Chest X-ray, AP view. Patient: 61 years old, sex F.
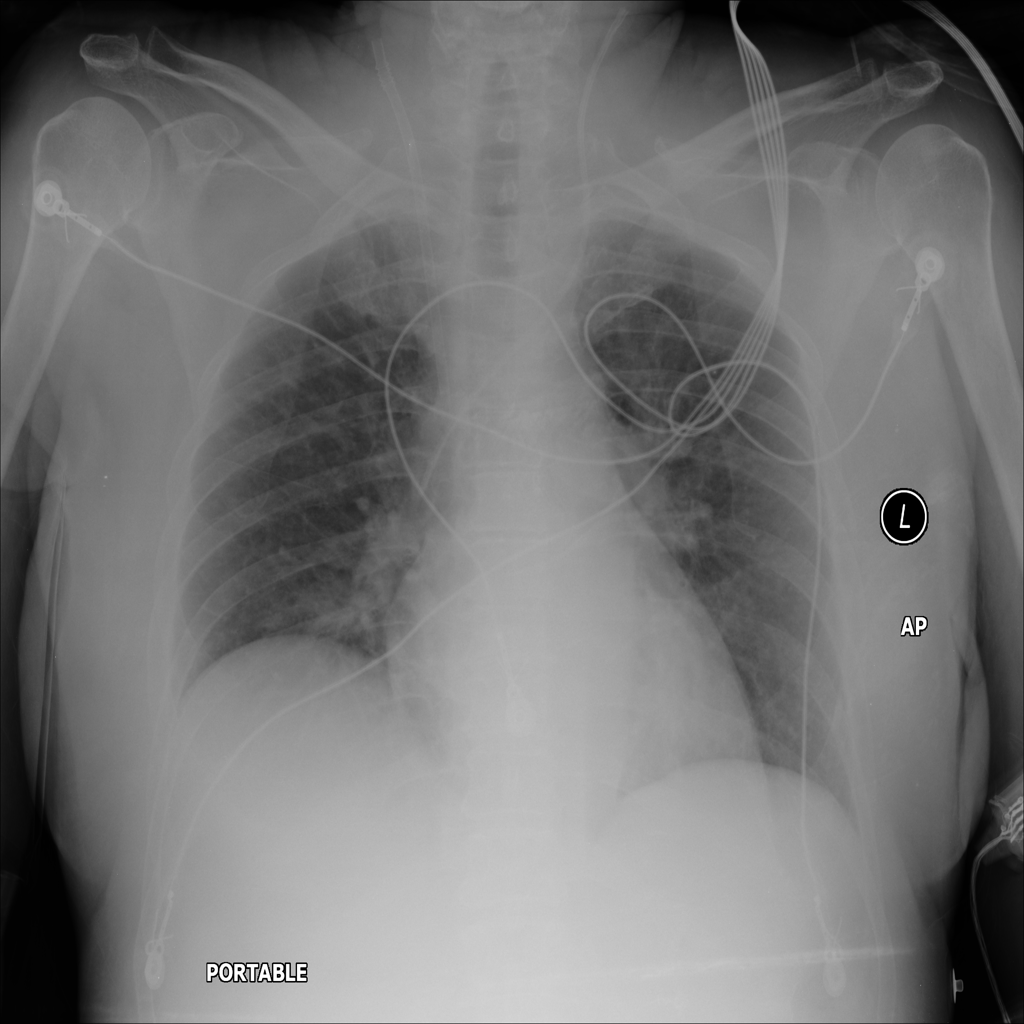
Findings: No Finding